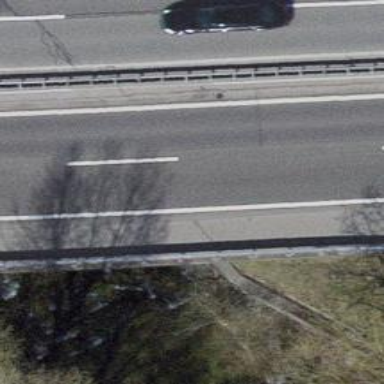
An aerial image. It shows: Asphalt bridge over motorway.